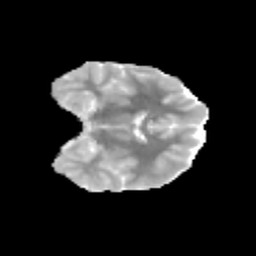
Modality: MD
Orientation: coronal
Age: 10
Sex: male
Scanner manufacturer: siemens
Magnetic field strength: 3 T
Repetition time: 3.8 s
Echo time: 0.07 s